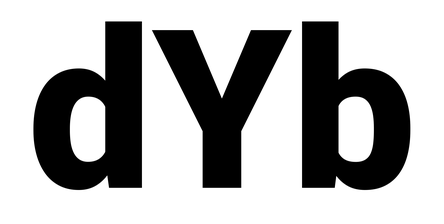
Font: Roboto_Black